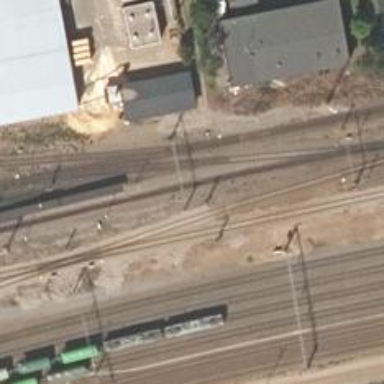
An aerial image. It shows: Railway signal.